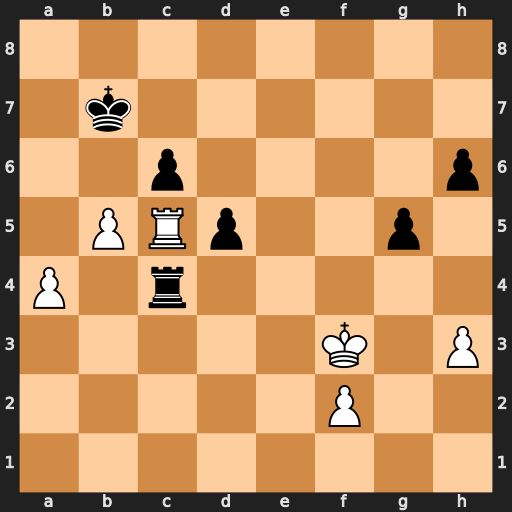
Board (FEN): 8/1k6/2p4p/1PRp2p1/P1r5/5K1P/5P2/8
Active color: w
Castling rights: -
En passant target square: -
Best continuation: bxc6+ Kb6 Rxc4